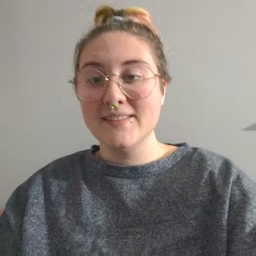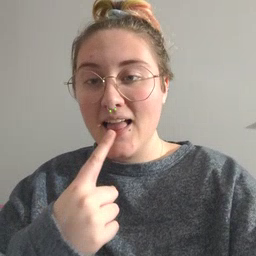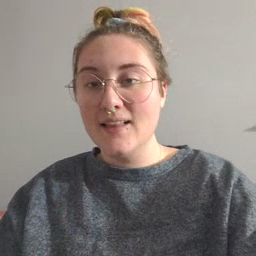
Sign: tongue